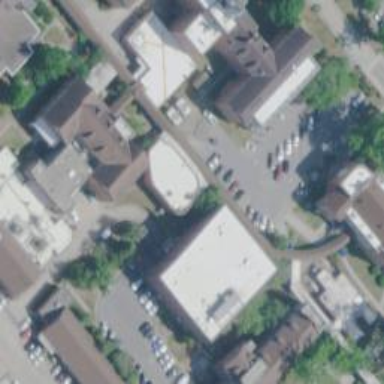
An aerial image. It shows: Commercial building.